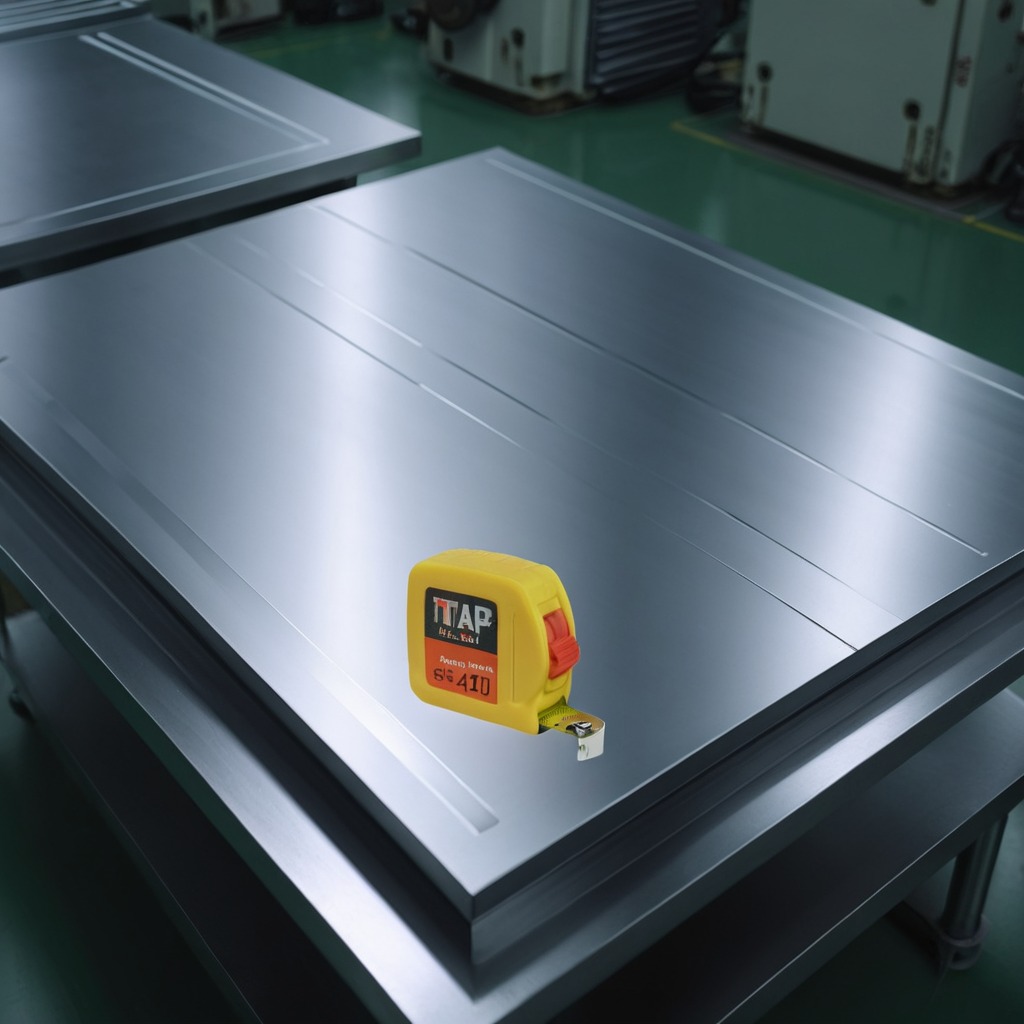
A measuring tape is lying on the metal table in a machine shop under fluorescent lights.